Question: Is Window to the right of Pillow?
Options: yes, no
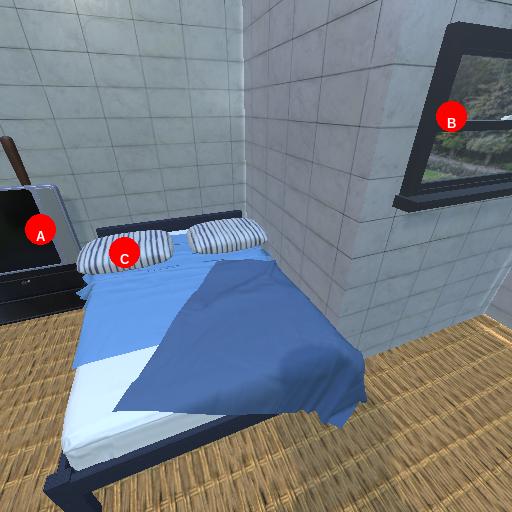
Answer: yes